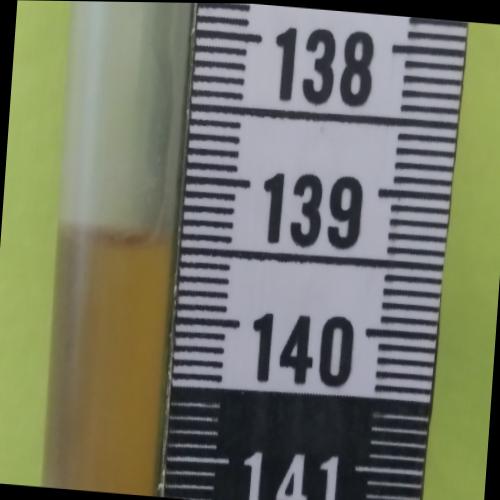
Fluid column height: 139.4 cm